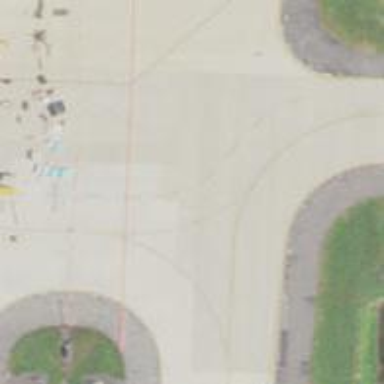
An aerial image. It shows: Image of taxiway at airport.